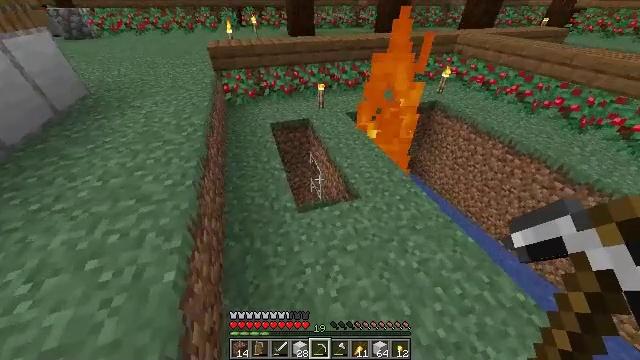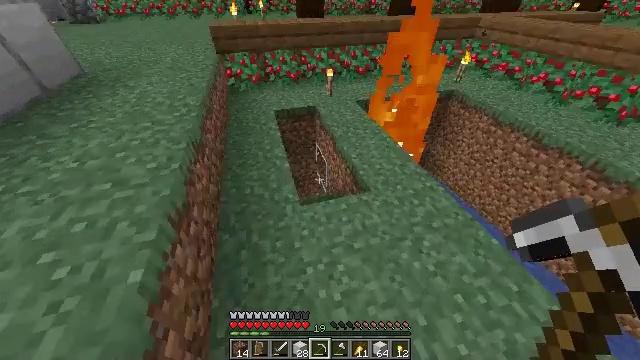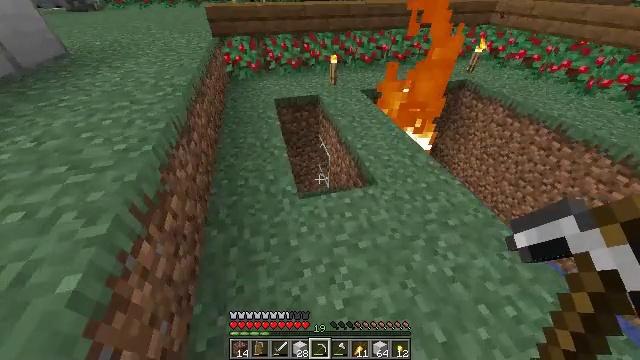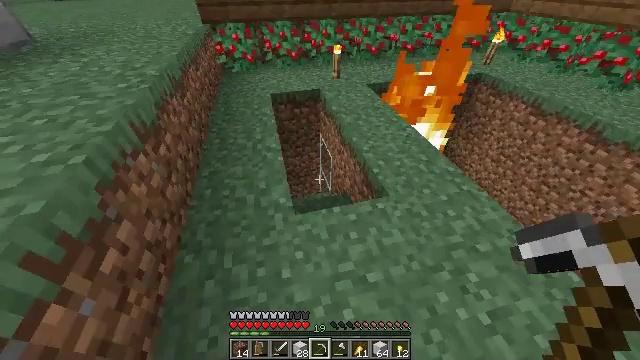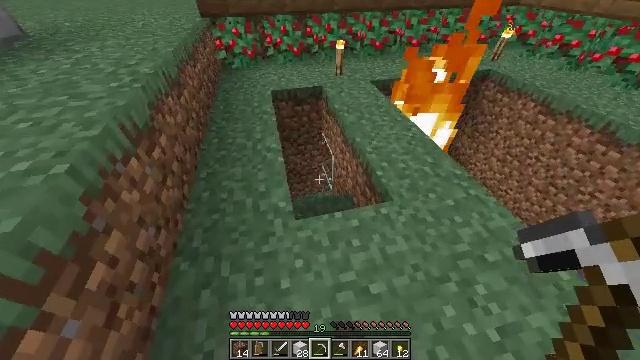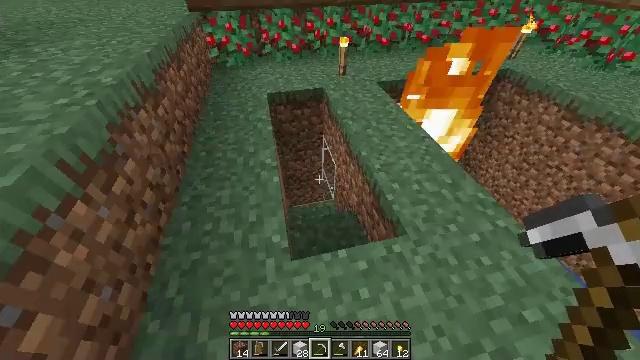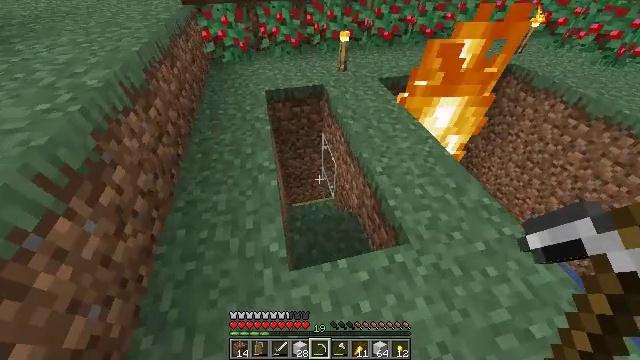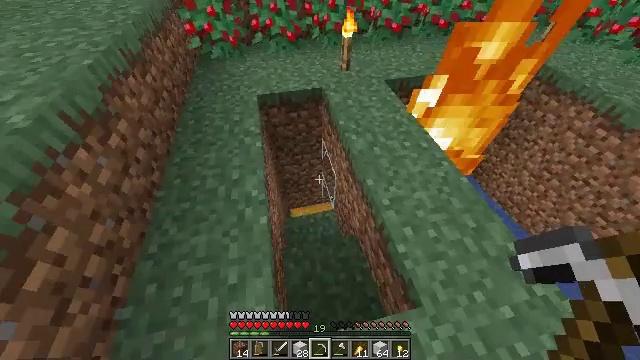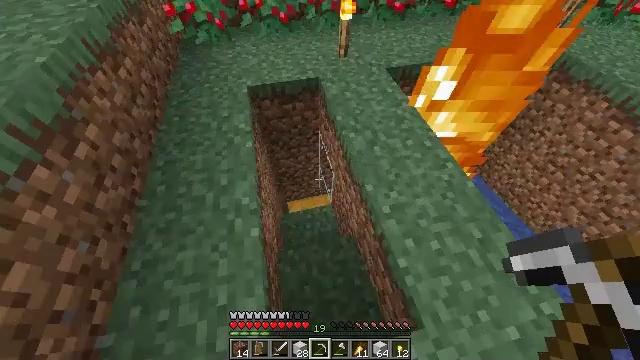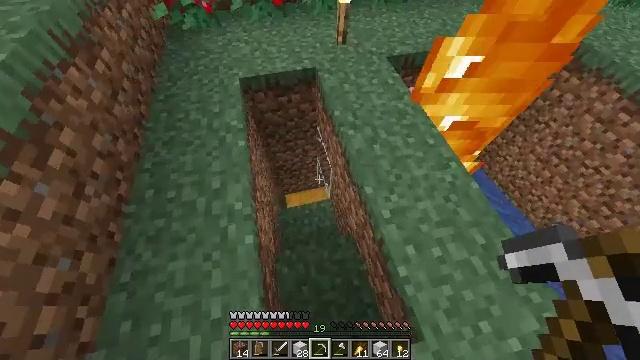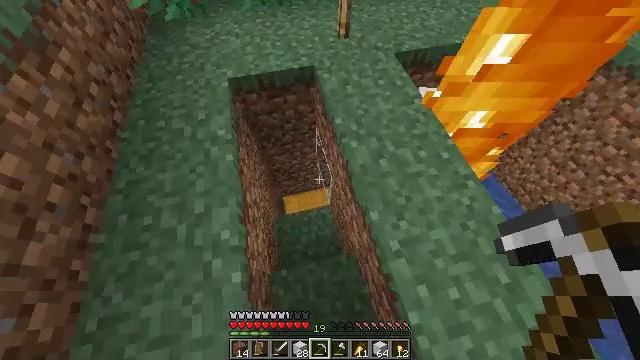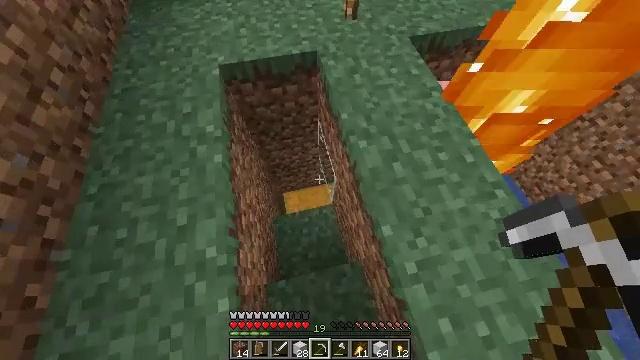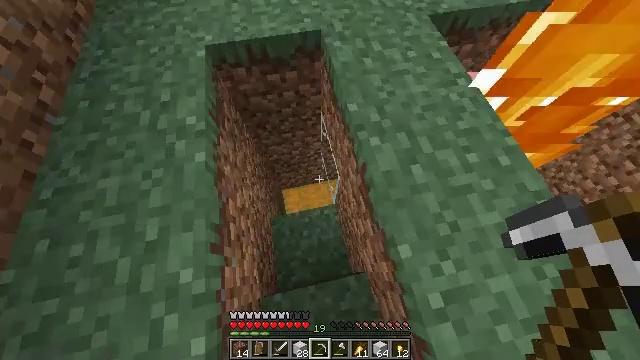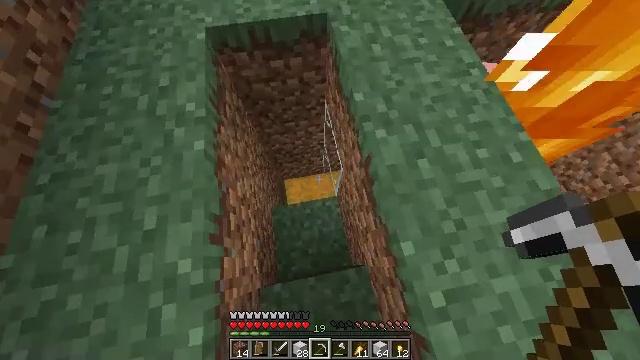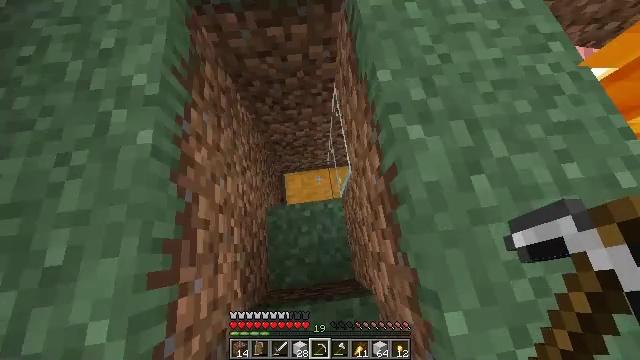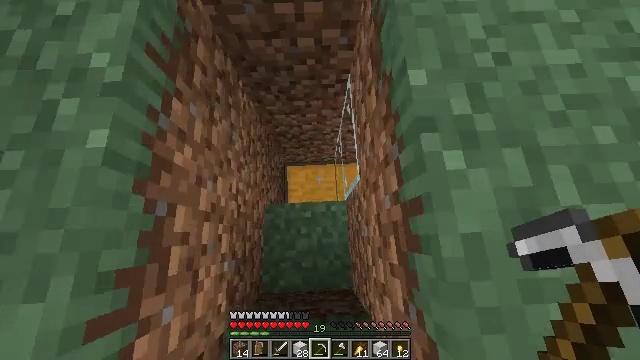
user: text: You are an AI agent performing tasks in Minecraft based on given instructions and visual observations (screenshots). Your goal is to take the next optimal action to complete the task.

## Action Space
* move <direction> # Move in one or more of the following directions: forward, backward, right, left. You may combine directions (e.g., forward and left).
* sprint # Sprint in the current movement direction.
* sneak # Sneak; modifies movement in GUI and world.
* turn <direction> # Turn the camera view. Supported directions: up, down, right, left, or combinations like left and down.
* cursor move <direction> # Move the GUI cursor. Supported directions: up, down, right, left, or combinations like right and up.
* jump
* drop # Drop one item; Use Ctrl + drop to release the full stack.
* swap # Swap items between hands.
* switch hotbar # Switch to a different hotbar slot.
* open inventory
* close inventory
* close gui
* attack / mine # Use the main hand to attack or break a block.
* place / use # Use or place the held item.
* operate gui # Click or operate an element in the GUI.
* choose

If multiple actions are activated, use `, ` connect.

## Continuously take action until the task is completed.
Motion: motion action
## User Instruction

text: Craft the iron block using nine iron ingots.
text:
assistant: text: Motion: move forward, turn left and down
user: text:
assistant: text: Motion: move forward, turn left
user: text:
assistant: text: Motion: move forward
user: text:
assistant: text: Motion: move forward, turn down
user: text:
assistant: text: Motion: move forward, turn down
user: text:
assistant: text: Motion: move forward, turn down
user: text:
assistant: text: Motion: move forward, turn down
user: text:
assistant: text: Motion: move forward, turn down
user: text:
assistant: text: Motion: move forward, turn down
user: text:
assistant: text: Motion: move forward, turn down
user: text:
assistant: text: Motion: move forward, turn down
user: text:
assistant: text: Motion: move forward, turn down
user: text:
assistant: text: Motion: move forward, turn left and down
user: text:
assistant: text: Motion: move forward, turn left and down
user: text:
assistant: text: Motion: move forward, turn left and down
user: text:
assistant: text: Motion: move forward, turn left and down
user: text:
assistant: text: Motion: turn left
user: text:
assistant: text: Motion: turn left
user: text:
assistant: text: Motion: no_op
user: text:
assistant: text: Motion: no_op
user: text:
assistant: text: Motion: no_op
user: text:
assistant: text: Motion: no_op
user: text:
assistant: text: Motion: turn left and down
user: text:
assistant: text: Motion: turn left and down
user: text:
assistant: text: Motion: turn down
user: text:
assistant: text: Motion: turn down
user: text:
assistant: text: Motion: no_op
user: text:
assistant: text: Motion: no_op
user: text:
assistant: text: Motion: no_op
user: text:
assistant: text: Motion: no_op